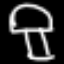
Label: mushroom